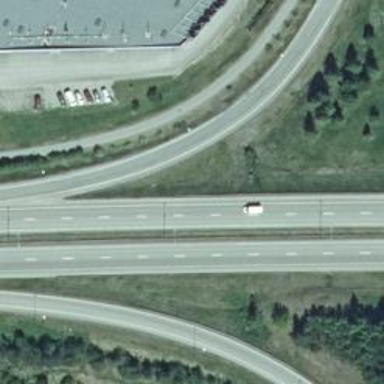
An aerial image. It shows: Tertiary trunk link highway.